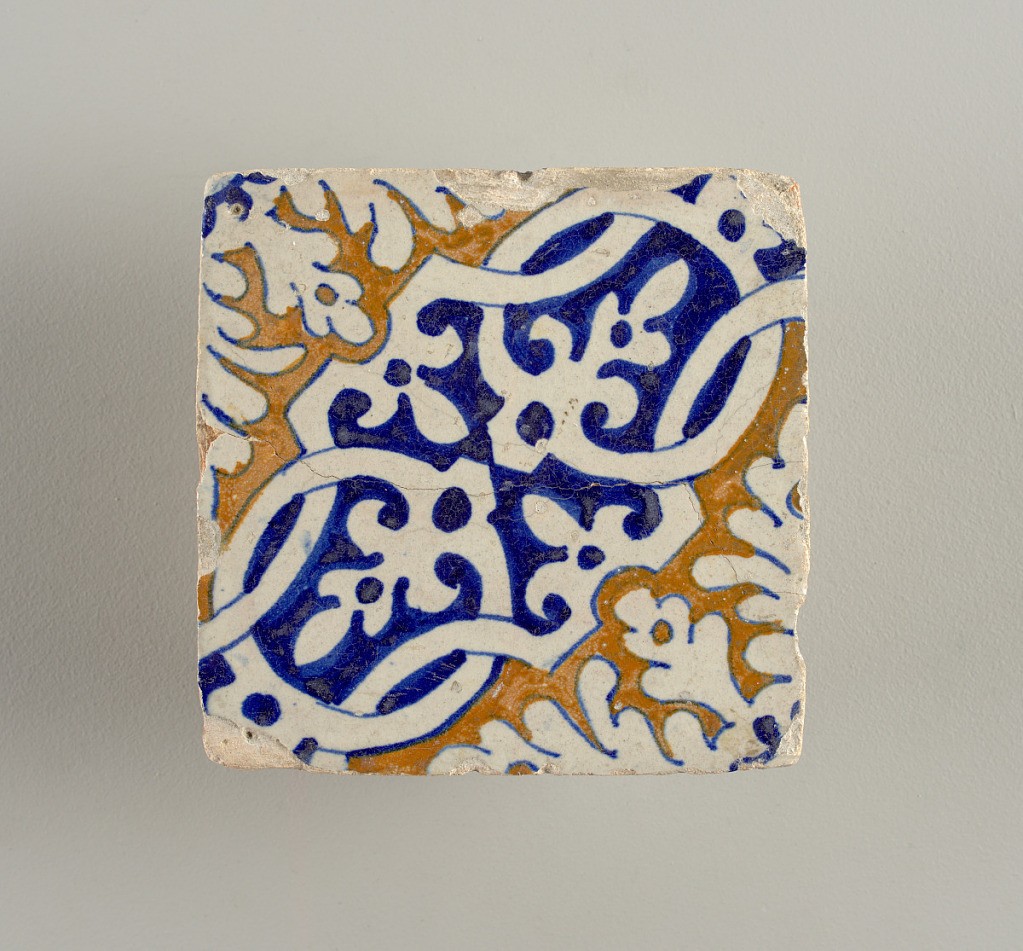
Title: Tile
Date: late 16th century
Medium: Glazed earthenware
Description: Portion of a design composed of strap work and conventionalized foliage; painted in blue and brown.